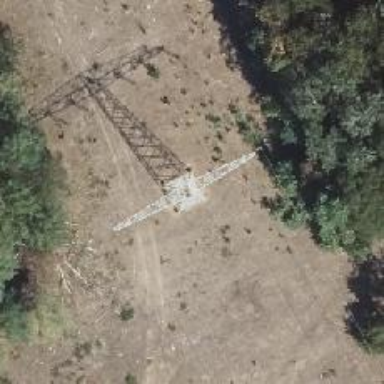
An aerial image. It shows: Power line in the image.